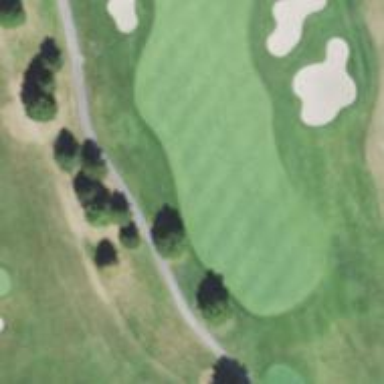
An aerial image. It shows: View of golf hole.